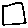
Label: square